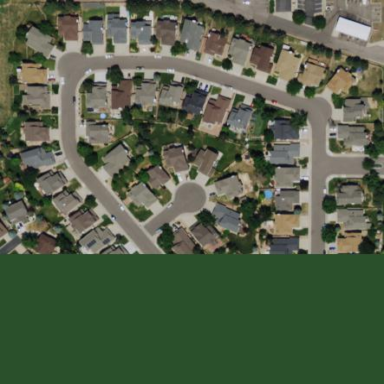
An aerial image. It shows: Residential area composed of single-family homes.